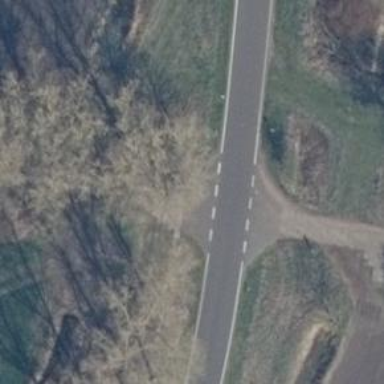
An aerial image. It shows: Unclassified road.